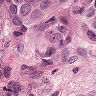
Metastatic tissue present: yes